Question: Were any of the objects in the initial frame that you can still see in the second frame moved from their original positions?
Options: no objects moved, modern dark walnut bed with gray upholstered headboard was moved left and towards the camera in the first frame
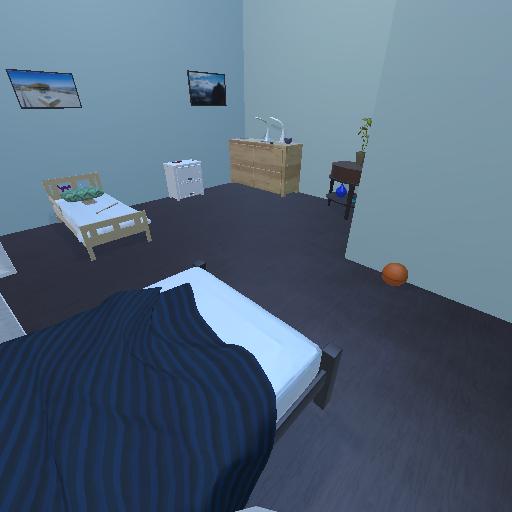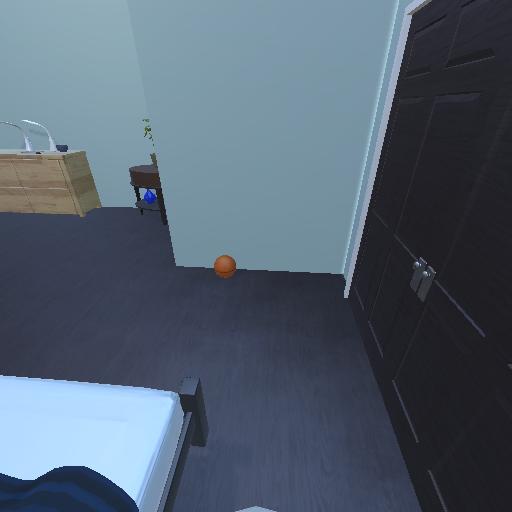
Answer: no objects moved